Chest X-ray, PA view. Patient: 31 years old, sex M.
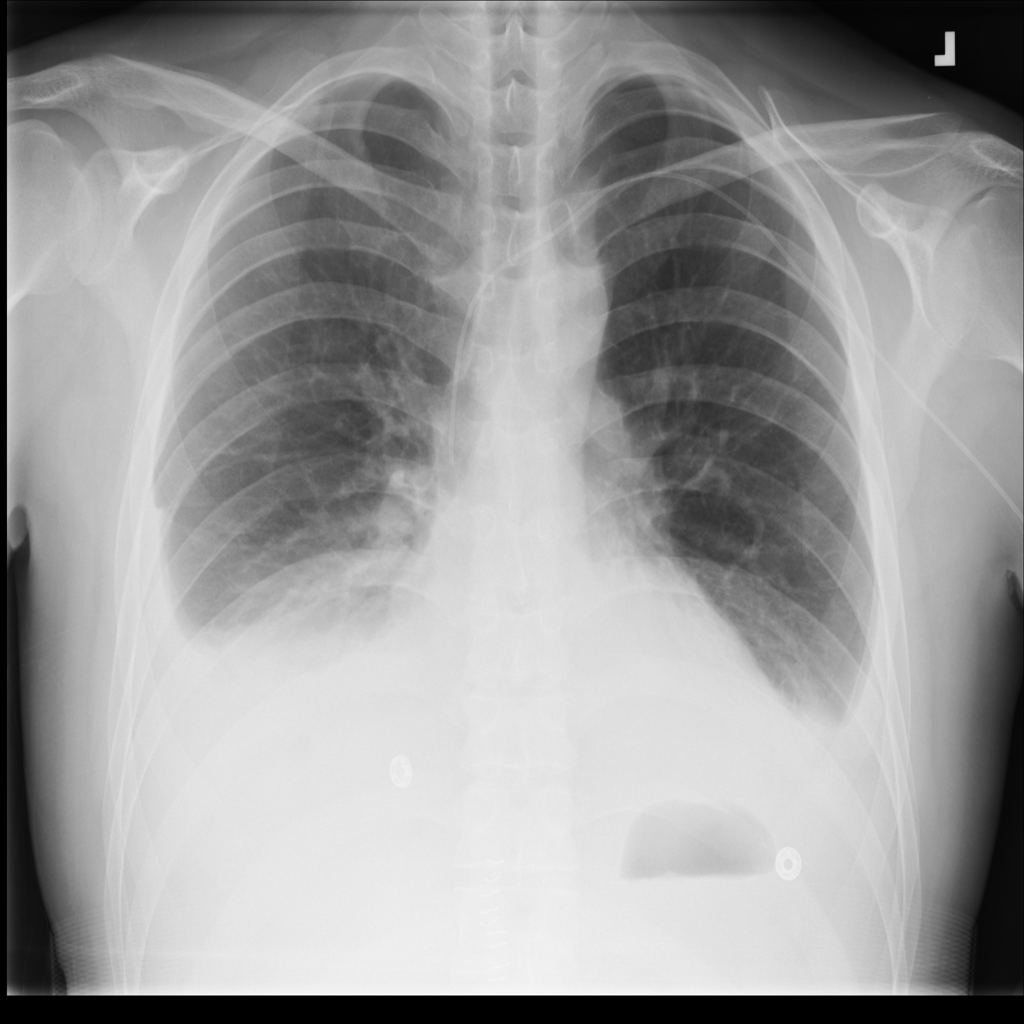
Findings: No Finding